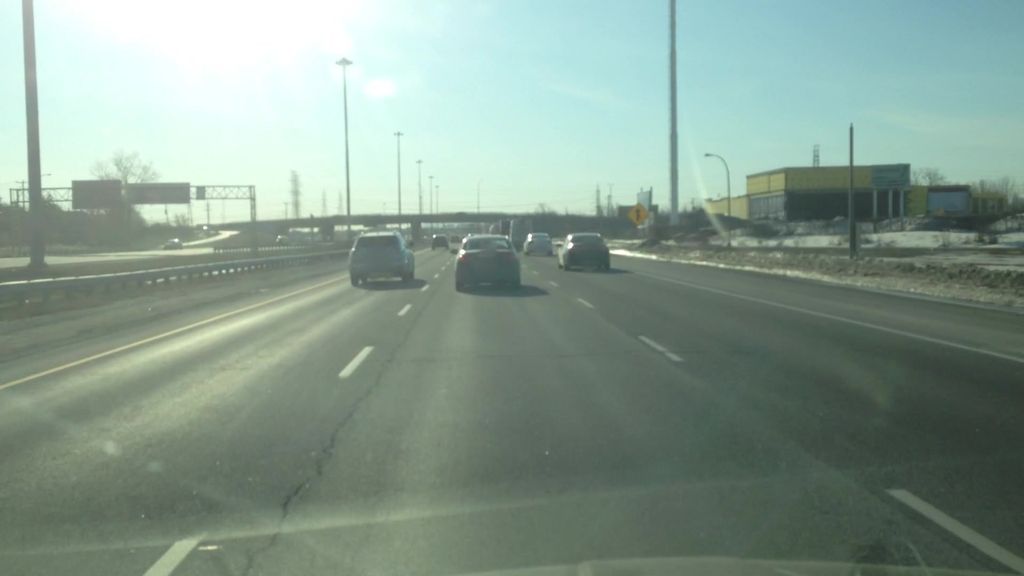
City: montreal